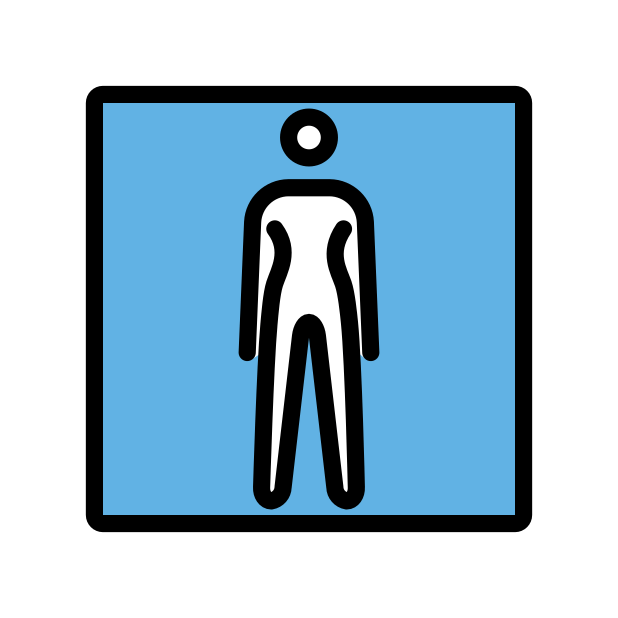
women’s room